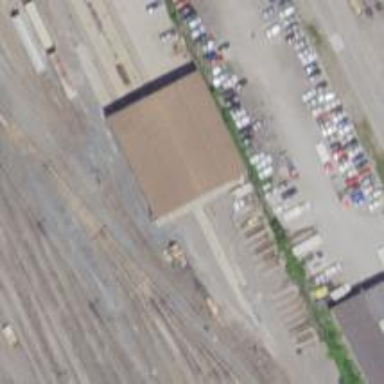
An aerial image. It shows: Railway yard in service.